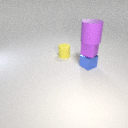
small purple rubber cube above small blue metal cube